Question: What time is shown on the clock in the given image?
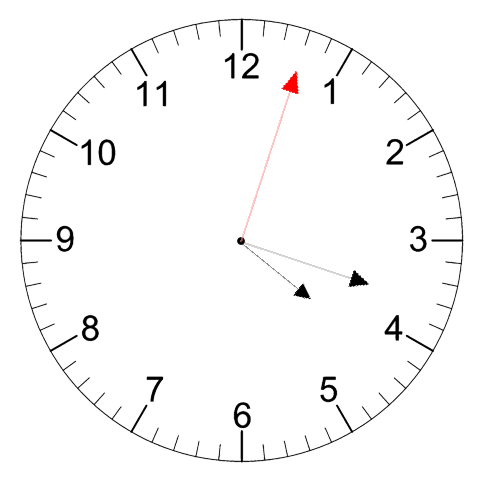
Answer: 04:18:03